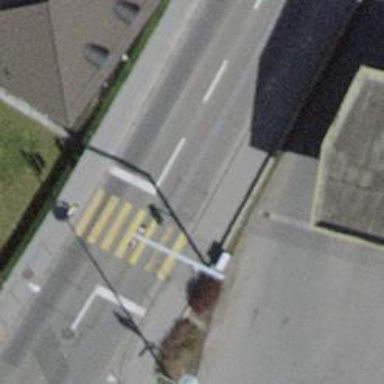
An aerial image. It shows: Road with traffic signals.